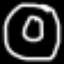
Label: donut